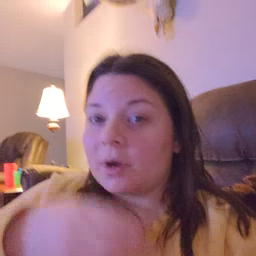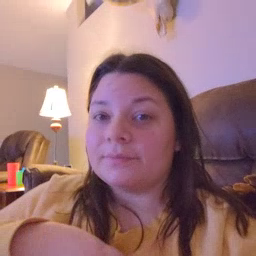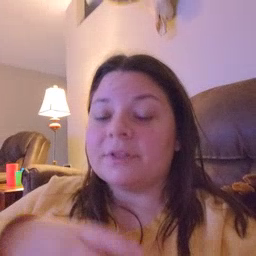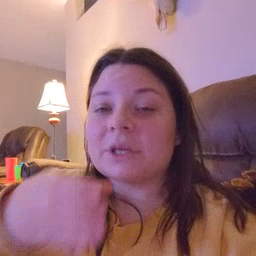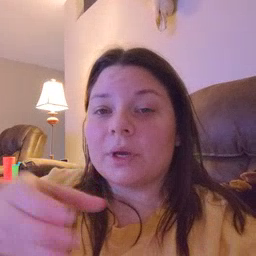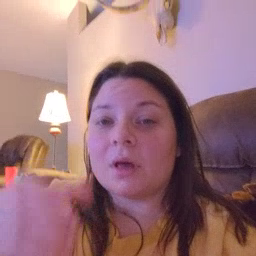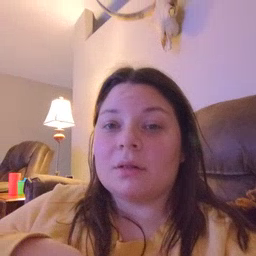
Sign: cereal